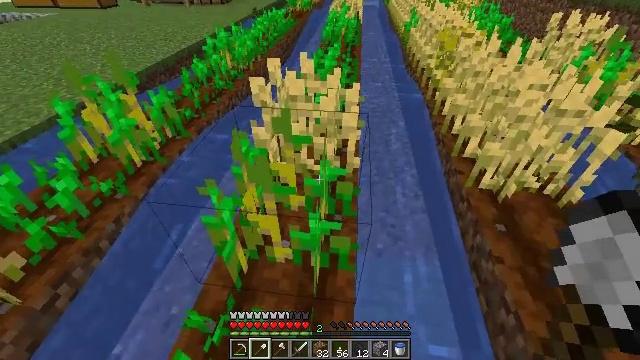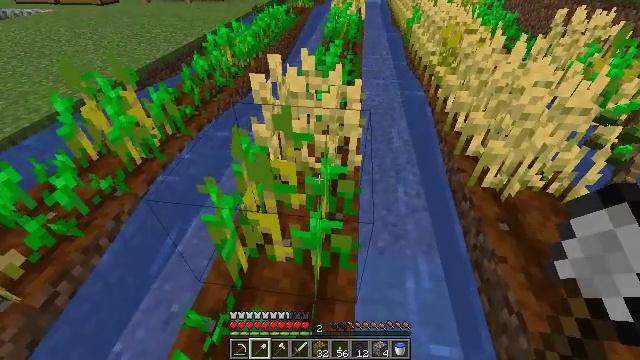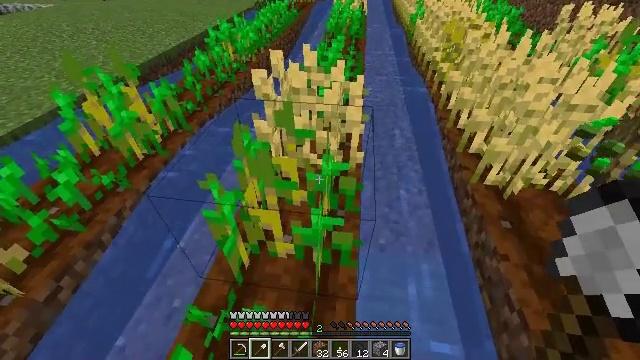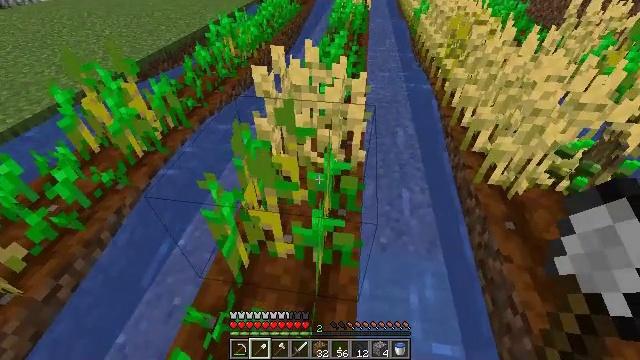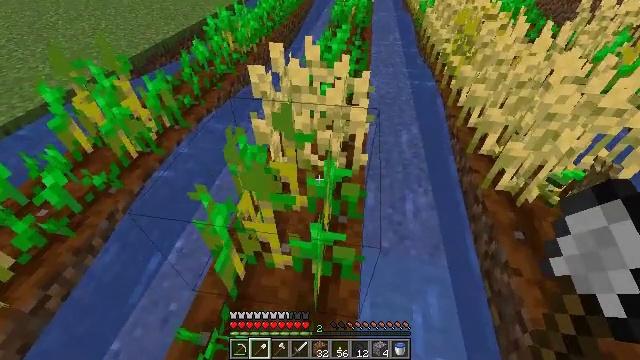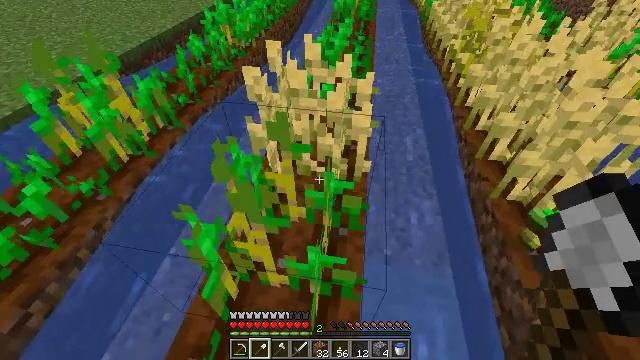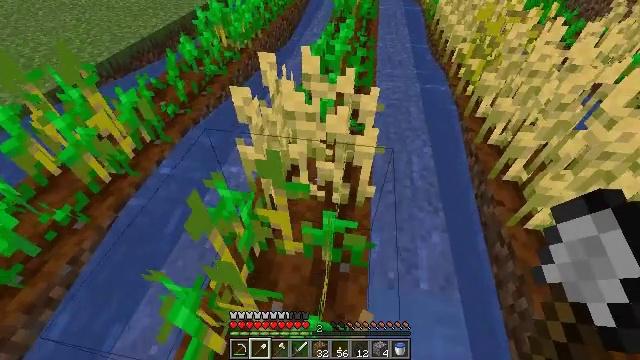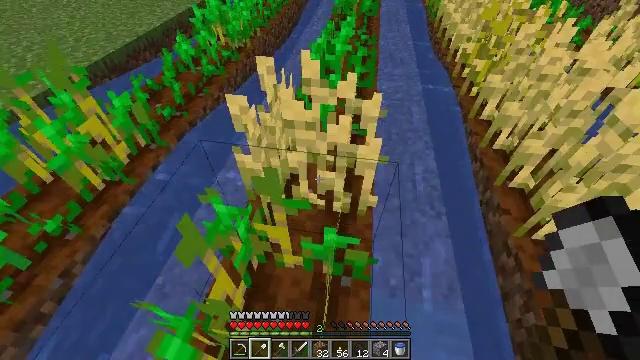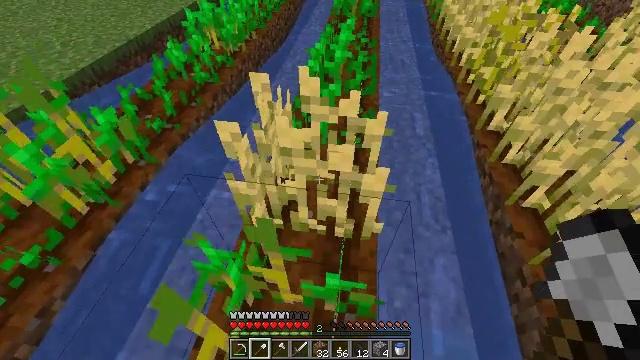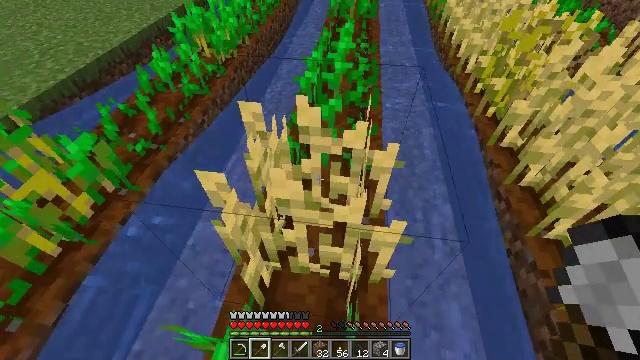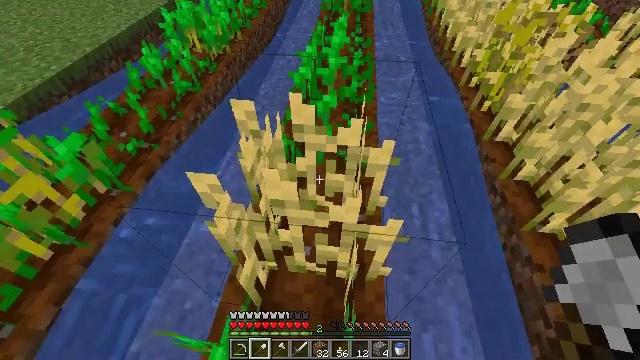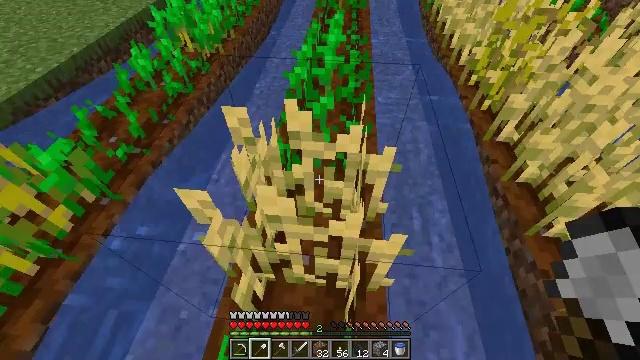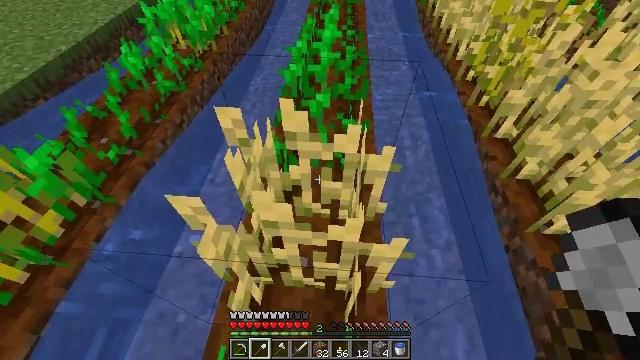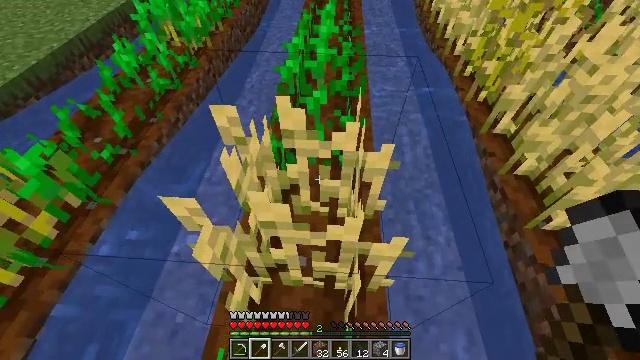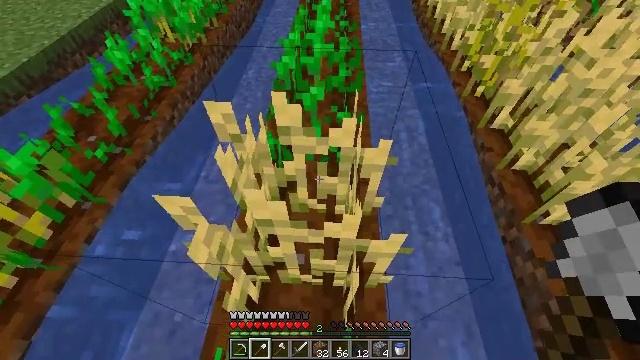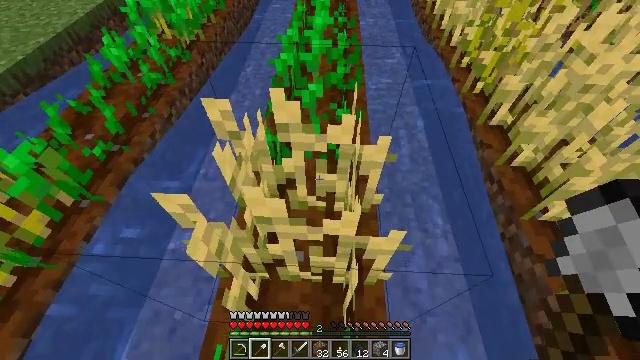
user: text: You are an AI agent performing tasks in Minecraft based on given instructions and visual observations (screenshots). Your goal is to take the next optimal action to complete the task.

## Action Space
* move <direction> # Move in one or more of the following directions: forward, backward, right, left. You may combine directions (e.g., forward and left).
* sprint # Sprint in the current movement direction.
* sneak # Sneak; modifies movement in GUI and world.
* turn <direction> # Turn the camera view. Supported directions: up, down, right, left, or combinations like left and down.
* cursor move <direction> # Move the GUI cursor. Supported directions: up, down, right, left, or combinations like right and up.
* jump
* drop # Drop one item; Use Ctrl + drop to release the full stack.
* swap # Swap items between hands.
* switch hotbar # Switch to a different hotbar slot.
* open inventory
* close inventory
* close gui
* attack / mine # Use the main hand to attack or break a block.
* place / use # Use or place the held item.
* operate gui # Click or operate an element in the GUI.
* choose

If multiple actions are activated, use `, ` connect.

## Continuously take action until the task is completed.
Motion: motion action
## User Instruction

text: Break the mature wheat plants.
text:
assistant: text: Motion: no_op
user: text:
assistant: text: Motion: no_op
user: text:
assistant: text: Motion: move forward
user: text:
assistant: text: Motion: move forward, turn down
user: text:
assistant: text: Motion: move forward, turn down
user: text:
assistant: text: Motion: move forward
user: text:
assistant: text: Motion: move forward
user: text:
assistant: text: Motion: move forward
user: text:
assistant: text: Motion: move forward
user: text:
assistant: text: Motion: turn right and down
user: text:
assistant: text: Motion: turn right
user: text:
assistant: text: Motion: turn right
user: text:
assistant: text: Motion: no_op
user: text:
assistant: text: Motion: no_op
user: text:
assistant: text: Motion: no_op
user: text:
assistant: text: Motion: no_op
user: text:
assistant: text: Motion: no_op
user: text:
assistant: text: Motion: attack / mine
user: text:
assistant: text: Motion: attack / mine
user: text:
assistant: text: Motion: turn right
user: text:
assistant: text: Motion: turn right and up
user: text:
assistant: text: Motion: turn right and up
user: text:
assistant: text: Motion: turn right and up
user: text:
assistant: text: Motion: turn right and up
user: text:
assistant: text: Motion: turn up
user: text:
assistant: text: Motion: no_op
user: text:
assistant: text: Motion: no_op
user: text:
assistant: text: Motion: no_op
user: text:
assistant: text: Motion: no_op
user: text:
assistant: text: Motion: attack / mine